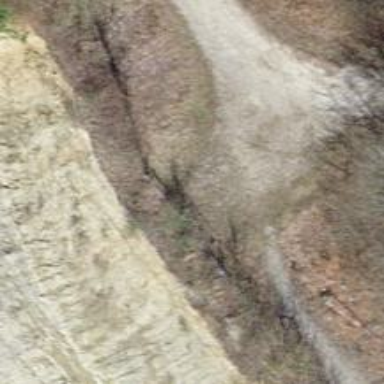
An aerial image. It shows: Gravel path.